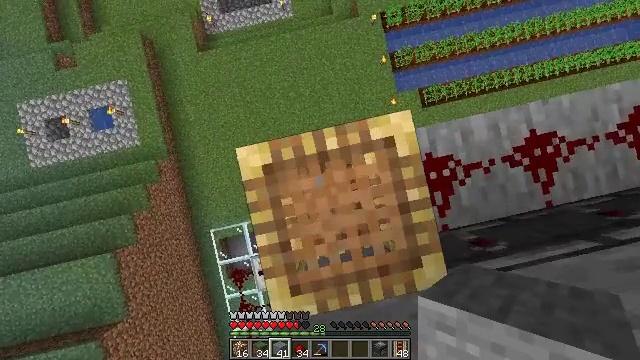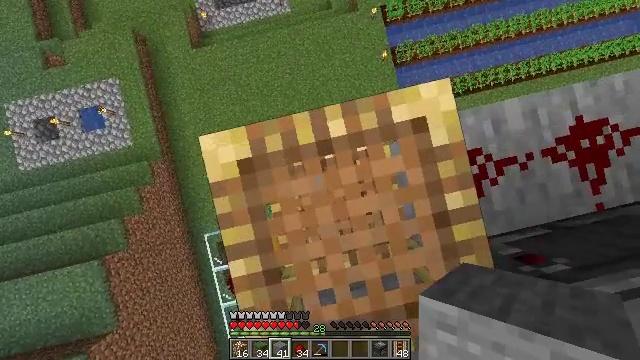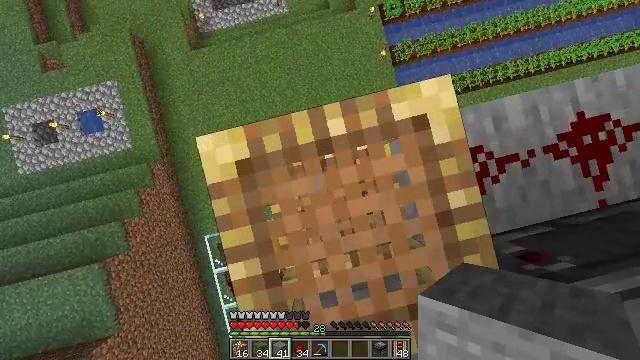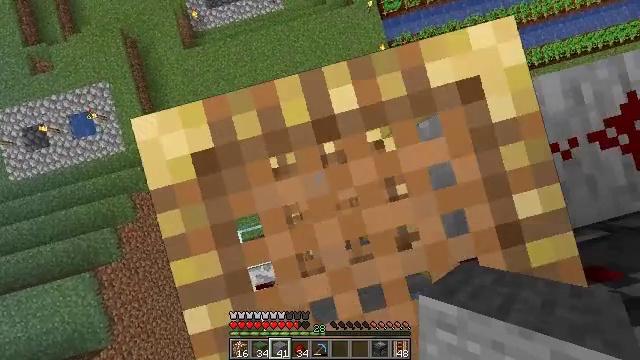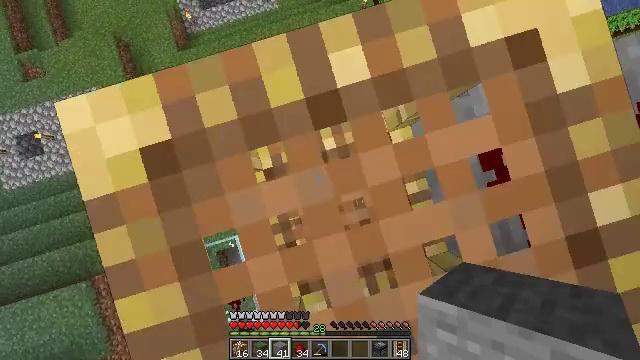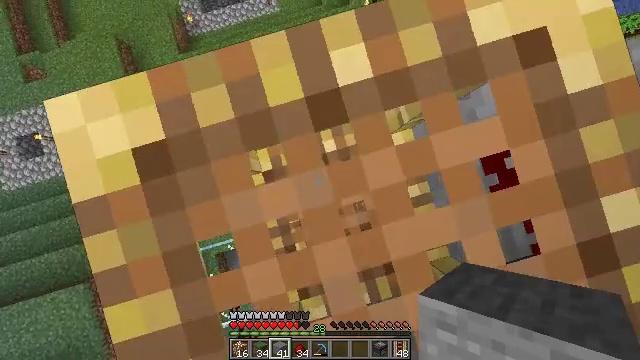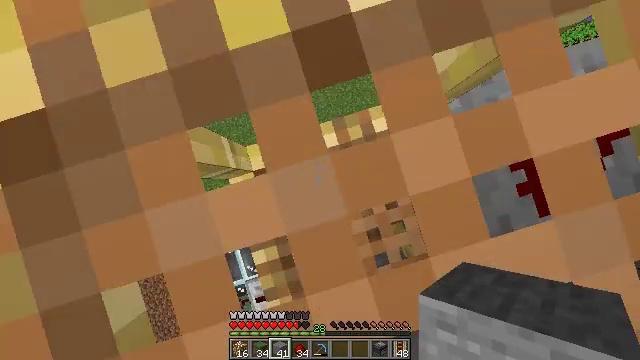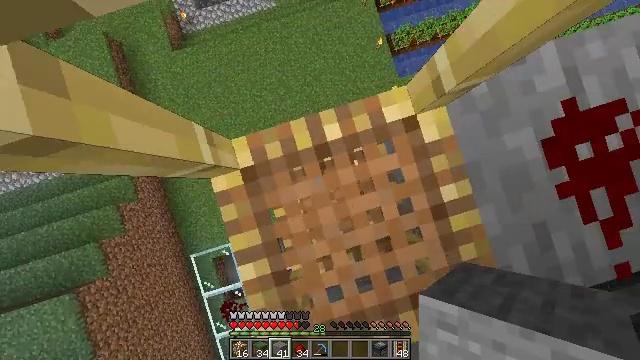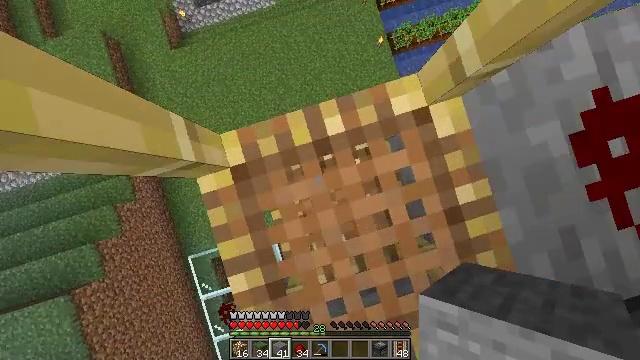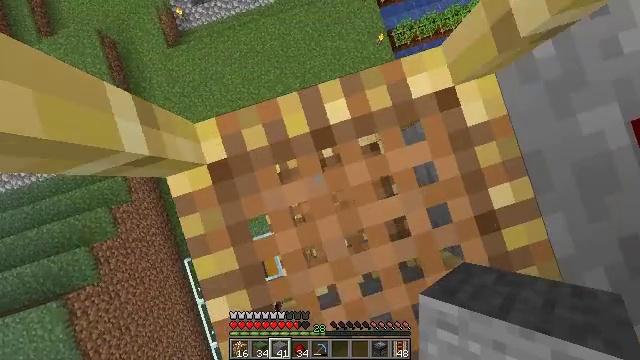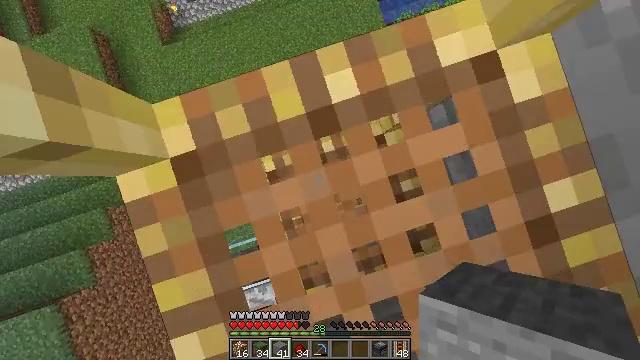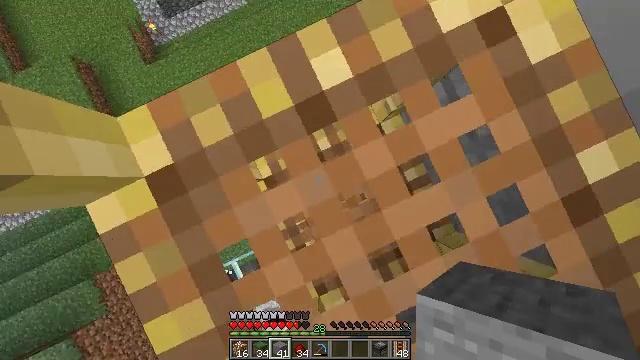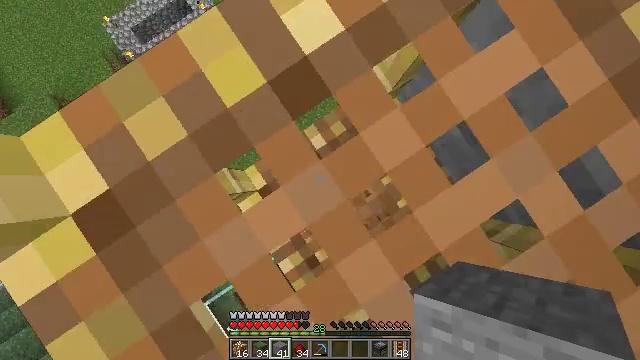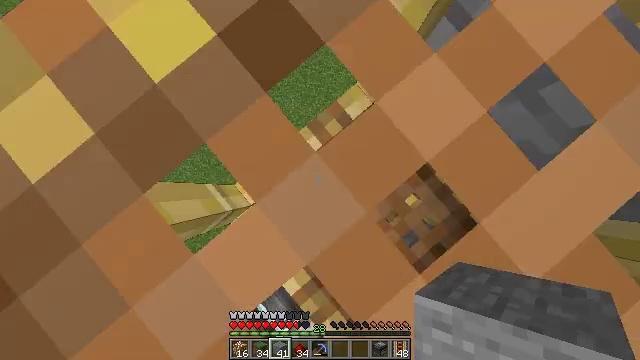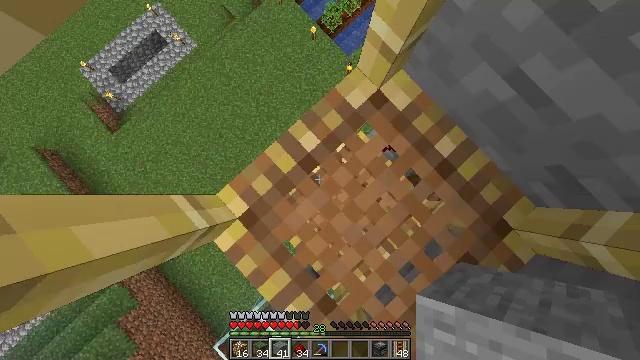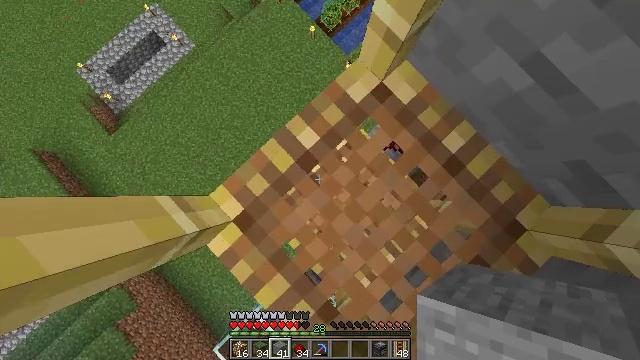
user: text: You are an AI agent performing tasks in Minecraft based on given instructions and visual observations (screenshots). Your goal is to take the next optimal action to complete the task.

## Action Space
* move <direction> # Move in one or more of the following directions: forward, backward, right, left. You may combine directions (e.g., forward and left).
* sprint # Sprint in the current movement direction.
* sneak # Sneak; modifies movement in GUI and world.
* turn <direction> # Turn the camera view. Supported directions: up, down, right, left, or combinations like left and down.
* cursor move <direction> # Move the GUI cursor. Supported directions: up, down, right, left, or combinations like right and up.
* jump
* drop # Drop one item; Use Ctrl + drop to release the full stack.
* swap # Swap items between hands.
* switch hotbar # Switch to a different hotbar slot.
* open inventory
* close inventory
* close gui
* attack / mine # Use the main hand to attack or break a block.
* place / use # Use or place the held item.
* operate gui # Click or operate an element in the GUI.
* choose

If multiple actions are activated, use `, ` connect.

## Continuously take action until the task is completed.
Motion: motion action
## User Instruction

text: Combine redstone dust in a grid to create a redstone block.
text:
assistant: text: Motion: sneak
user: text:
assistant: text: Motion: sneak
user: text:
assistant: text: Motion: sneak, turn right
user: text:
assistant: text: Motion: sneak, turn right
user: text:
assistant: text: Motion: sneak
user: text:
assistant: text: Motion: sneak
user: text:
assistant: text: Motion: sneak
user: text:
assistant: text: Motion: sneak
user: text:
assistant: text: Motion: sneak
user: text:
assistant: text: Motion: sneak
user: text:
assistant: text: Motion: sneak, turn right
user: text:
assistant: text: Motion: sneak, turn right
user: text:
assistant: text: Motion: sneak, turn right and up
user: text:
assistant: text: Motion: sneak, turn right and up
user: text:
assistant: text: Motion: sneak
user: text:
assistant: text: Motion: sneak
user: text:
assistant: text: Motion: sneak
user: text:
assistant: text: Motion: sneak
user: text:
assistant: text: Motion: sneak
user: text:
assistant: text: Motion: sneak
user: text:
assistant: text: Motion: sneak
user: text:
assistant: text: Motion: sneak
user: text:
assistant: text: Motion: sneak
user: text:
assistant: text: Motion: sneak
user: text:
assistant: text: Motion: sneak
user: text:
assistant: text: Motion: sneak
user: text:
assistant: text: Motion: sneak, turn left
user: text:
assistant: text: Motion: sneak
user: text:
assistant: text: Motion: sneak
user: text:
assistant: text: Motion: sneak